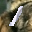
Label: 1